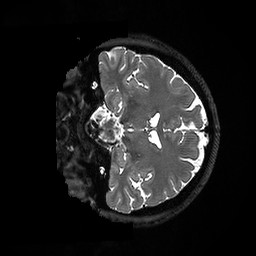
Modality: T2w
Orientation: coronal
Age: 38
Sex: female
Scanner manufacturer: ge
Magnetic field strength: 3 T
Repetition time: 3.202 s
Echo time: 0.0669 s